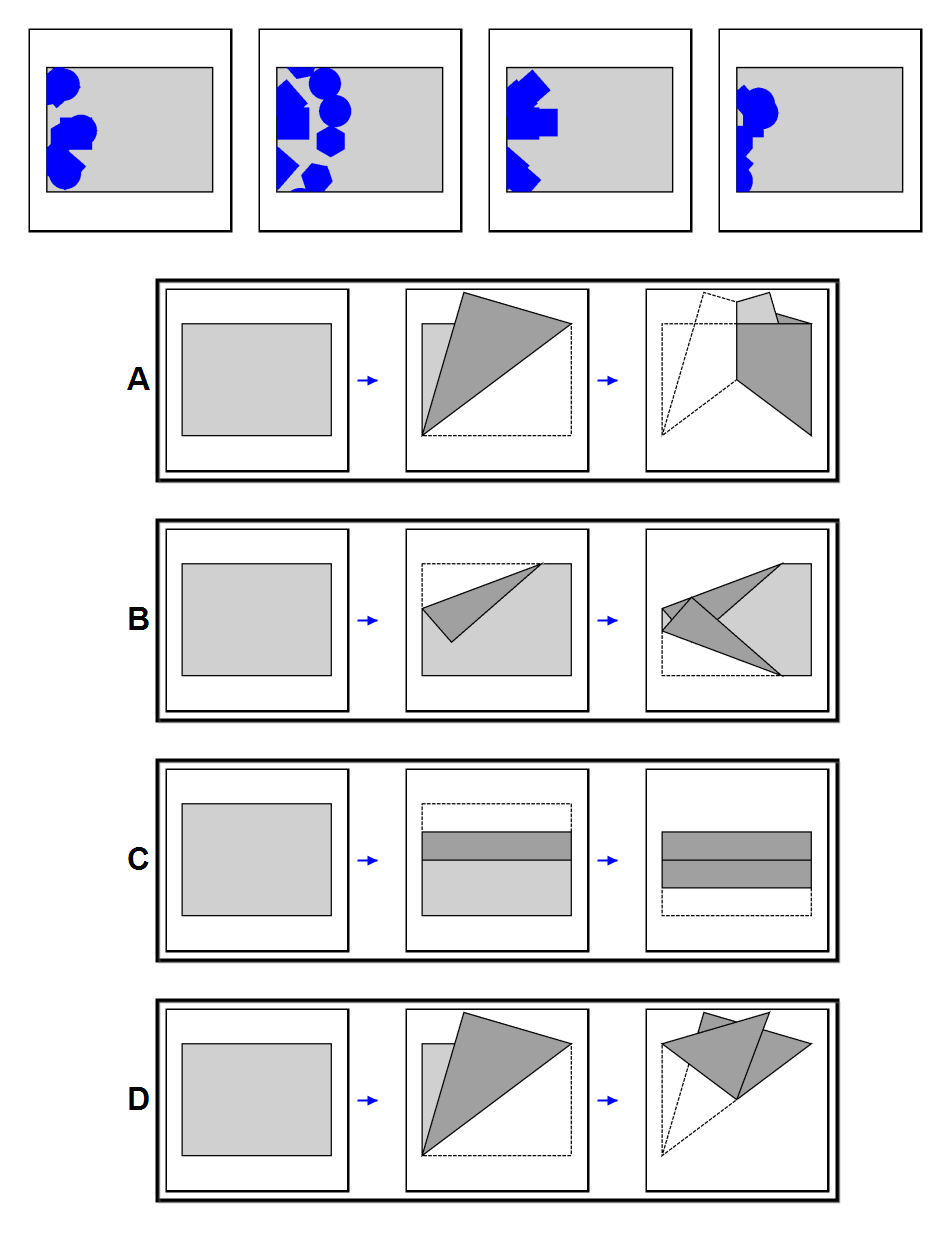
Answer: B